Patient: sex F, age 62
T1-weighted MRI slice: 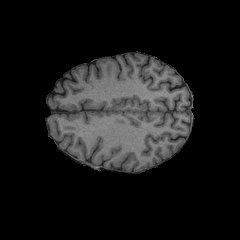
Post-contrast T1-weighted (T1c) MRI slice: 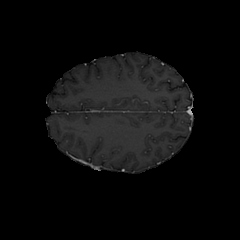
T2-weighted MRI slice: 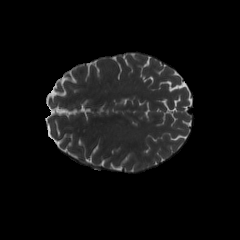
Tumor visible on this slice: no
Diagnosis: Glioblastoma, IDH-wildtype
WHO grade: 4